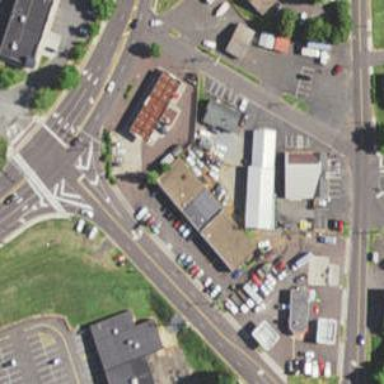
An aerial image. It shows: Building housing car repair shop.